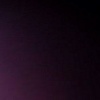
Label: space